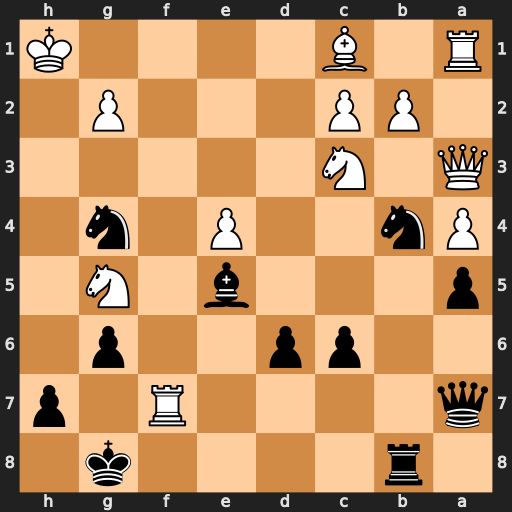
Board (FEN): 1r4k1/q4R1p/2pp2p1/p3b1N1/Pn2P1n1/Q1N5/1PP3P1/R1B4K
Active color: b
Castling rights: -
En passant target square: -
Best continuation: Nf2+ Rxf2 Qxf2